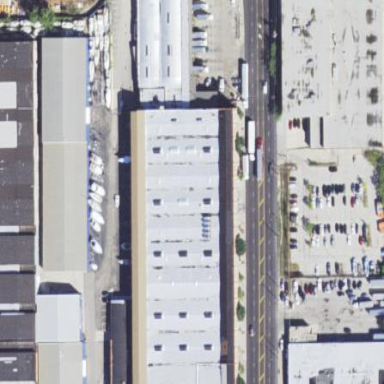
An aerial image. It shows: Industrial building.